Interaction volume radius: 10 \u00c5
Interaction volume height: 15 \u00c5
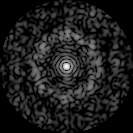
Disorder parameter: 0.7846